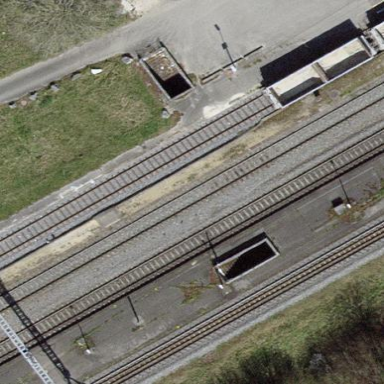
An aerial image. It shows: Platform for public transport and railway services.